Question: For some reason Chrome is rendering out one of my divs with a white line going straight through the middle. I provided an image below. It looks okay in Firefox hover.

HTML:
'''
<div class="corners">
<center><h2 class="featurette-heading3">What Are BnD'z Hours Of Operation? </h2>
</center>
<ul class="">
<li>Monday-Thursday 6:00AM &mdash; 9:00PM </li>
<li>Friday 6:00AM &mdash; 10:00PM</li>
<li>Saturday 11:00AM &mdash; 10:00PM</li>
<li>Sunday 11:00AM &mdash; 8:00PM </li>
<br></div>
'''
Here is my CSS:
'''
.corners {
background: #cc0000; /* fallback */
background:
-moz-linear-gradient(45deg, transparent 10px, #c00 10px),
-moz-linear-gradient(135deg, transparent 10px, #c00 10px),
-moz-linear-gradient(225deg, transparent 10px, #c00 10px),
-moz-linear-gradient(315deg, transparent 10px, #c00 10px);
background:
-o-linear-gradient(45deg, transparent 10px, #c00 10px),
-o-linear-gradient(135deg, transparent 10px, #c00 10px),
-o-linear-gradient(225deg, transparent 10px, #c00 10px),
-o-linear-gradient(315deg, transparent 10px, #c00 10px);
background:
-webkit-linear-gradient(45deg, transparent 10px, #c00 10px),
-webkit-linear-gradient(135deg, transparent 10px, #c00 10px),
-webkit-linear-gradient(225deg, transparent 10px, #c00 10px),
-webkit-linear-gradient(315deg, transparent 10px, #c00 10px);
}
.corners.round {
background:#;
background:
-moz-radial-gradient(0 100%, circle, rgba(204,0,0,0) 14px, #c00 15px),
-moz-radial-gradient(100% 100%, circle, rgba(204,0,0,0) 14px, #c00 15px),
-moz-radial-gradient(100% 0, circle, rgba(204,0,0,0) 14px, #c00 15px),
-moz-radial-gradient(0 0, circle, rgba(204,0,0,0) 14px, #c00 15px);
background:
-o-radial-gradient(0 100%, circle, rgba(204,0,0,0) 14px, #c00 15px),
-o-radial-gradient(100% 100%, circle, rgba(204,0,0,0) 14px, #c00 15px),
-o-radial-gradient(100% 0, circle, rgba(204,0,0,0) 14px, #c00 15px),
-o-radial-gradient(0 0, circle, rgba(204,0,0,0) 14px, #c00 15px);
background:
-webkit-radial-gradient(0 100%, circle, rgba(204,0,0,0) 14px, #c00 15px),
-webkit-radial-gradient(100% 100%, circle, rgba(204,0,0,0) 14px, #c00 15px),
-webkit-radial-gradient(100% 0, circle, rgba(204,0,0,0) 14px, #c00 15px),
-webkit-radial-gradient(0 0, circle, rgba(204,0,0,0) 14px, #c00 15px);
}
.corners, .corners.round {
background-position: bottom left, bottom right, top right, top left;
-moz-background-size: 50% 50%;
-webkit-background-size: 50% 50%;
background-size: 50% 50%;
background-repeat: no-repeat;
}
.corners {
width: 500px;
margin:15px auto;
padding:13px 15px;
color: white;
line-height:1.5;
}
'''
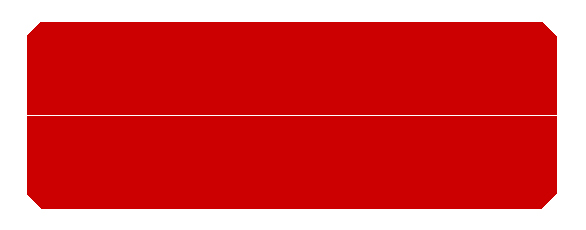
Answer: First, your angles are wrong. You use 135deg where you should be using 315deg and you use 315deg where you should be using 135deg. You see a line because you have the backgrounds ending at exactly 50% and browsers are notorious for having issues along the edge of images, and it's likely a rounding difference.
Here is the corrected CSS:
'''
.corners h2 { text-align:center;}
.corners {
background: #cc0000;
/* fallback */
background: -moz-linear-gradient(45deg, transparent 10px, #c00 10px), -moz-linear-gradient(315deg, transparent 10px, #c00 10px), -moz-linear-gradient(225deg, transparent 10px, #c00 10px), -moz-linear-gradient(135deg, transparent 10px, #c00 10px);
background: -o-linear-gradient(45deg, transparent 10px, #c00 10px), -o-linear-gradient(315deg, transparent 10px, #c00 10px), -o-linear-gradient(225deg, transparent 10px, #c00 10px), -o-linear-gradient(135deg, transparent 10px, #c00 10px);
background: -webkit-linear-gradient(45deg, transparent 10px, #c00 10px), -webkit-linear-gradient(315deg, transparent 10px, #c00 10px), -webkit-linear-gradient(225deg, transparent 10px, #c00 10px), -webkit-linear-gradient(135deg, transparent 10px, #c00 10px);
background: linear-gradient(45deg, transparent 0px, transparent 10px, #c00 10px), linear-gradient(315deg, transparent 10px, #c00 10px), linear-gradient(225deg, transparent 0px, transparent 10px, #c00 10px), linear-gradient(135deg, transparent 0px, transparent 10px, #c00 10px);
}
.corners, .corners.round {
background-position: bottom left, bottom right, top right, top left;
-moz-background-size: 51% 51%;
-webkit-background-size: 51% 51%;
background-size: 51% 51%;
background-repeat: no-repeat;
}
.corners {
width: 500px;
margin:15px auto;
padding:13px 15px;
color: white;
line-height:1.5;
}
'''
Updated HTML:
'''
<div class="corners">
<h2 class="featurette-heading3">What Are BnD'z Hours Of Operation?</h2>
<ul class="">
<li>Monday-Thursday 6:00AM &mdash; 9:00PM</li>
<li>Friday 6:00AM &mdash; 10:00PM</li>
<li>Saturday 11:00AM &mdash; 10:00PM</li>
<li>Sunday 11:00AM &mdash; 8:00PM</li>
</ul>
</div>
'''
<URL>
I've increased the background sizes so that they overlap slightly to remove issues with browsers (Chrome on Linux) not calculating out 50% precisely enough to apply full coverage.